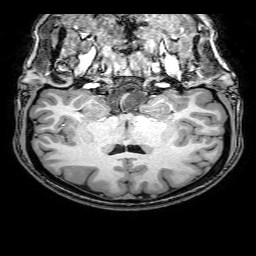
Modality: T1w
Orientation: sagittal
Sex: female
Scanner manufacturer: philips
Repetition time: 0.008201 s
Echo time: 0.00376 s